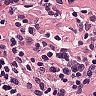
Metastatic tissue present: no